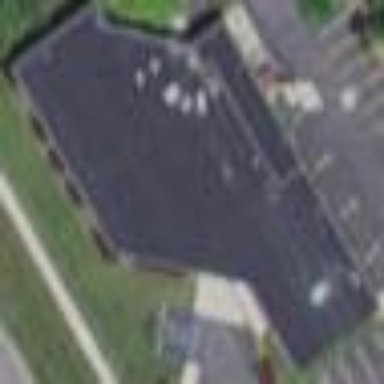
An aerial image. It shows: Office building with flat roof.